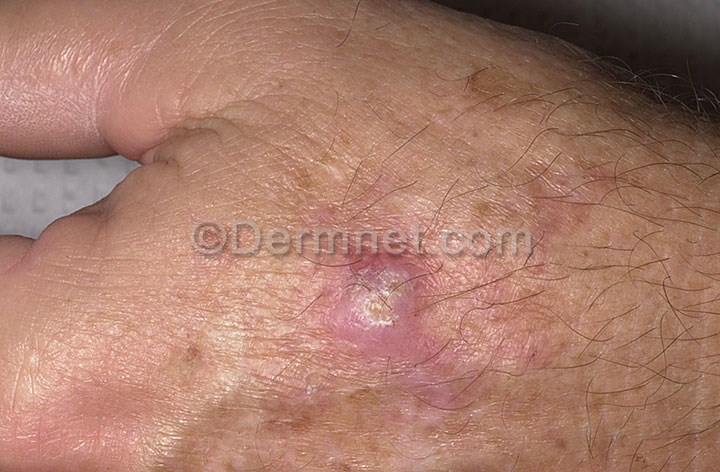
Disease: Actinic Keratosis Basal Cell Carcinoma and other Malignant Lesions